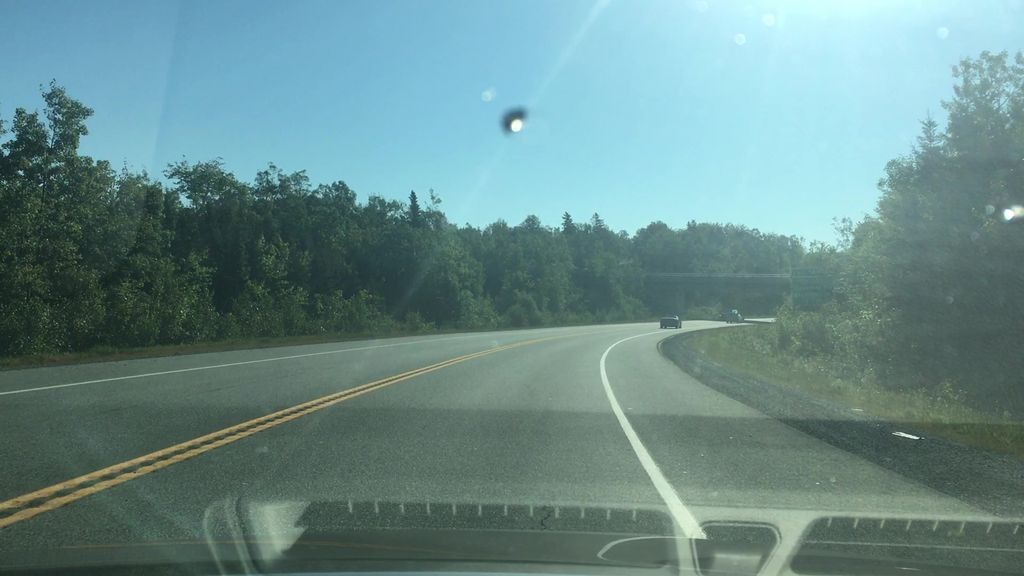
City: halifax